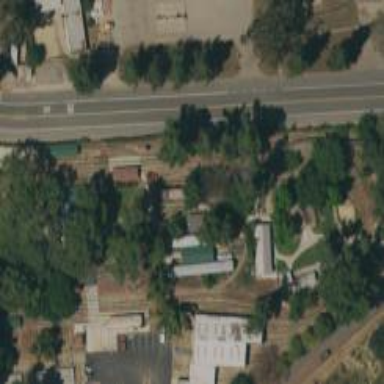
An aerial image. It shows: Miniature railway.